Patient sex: M
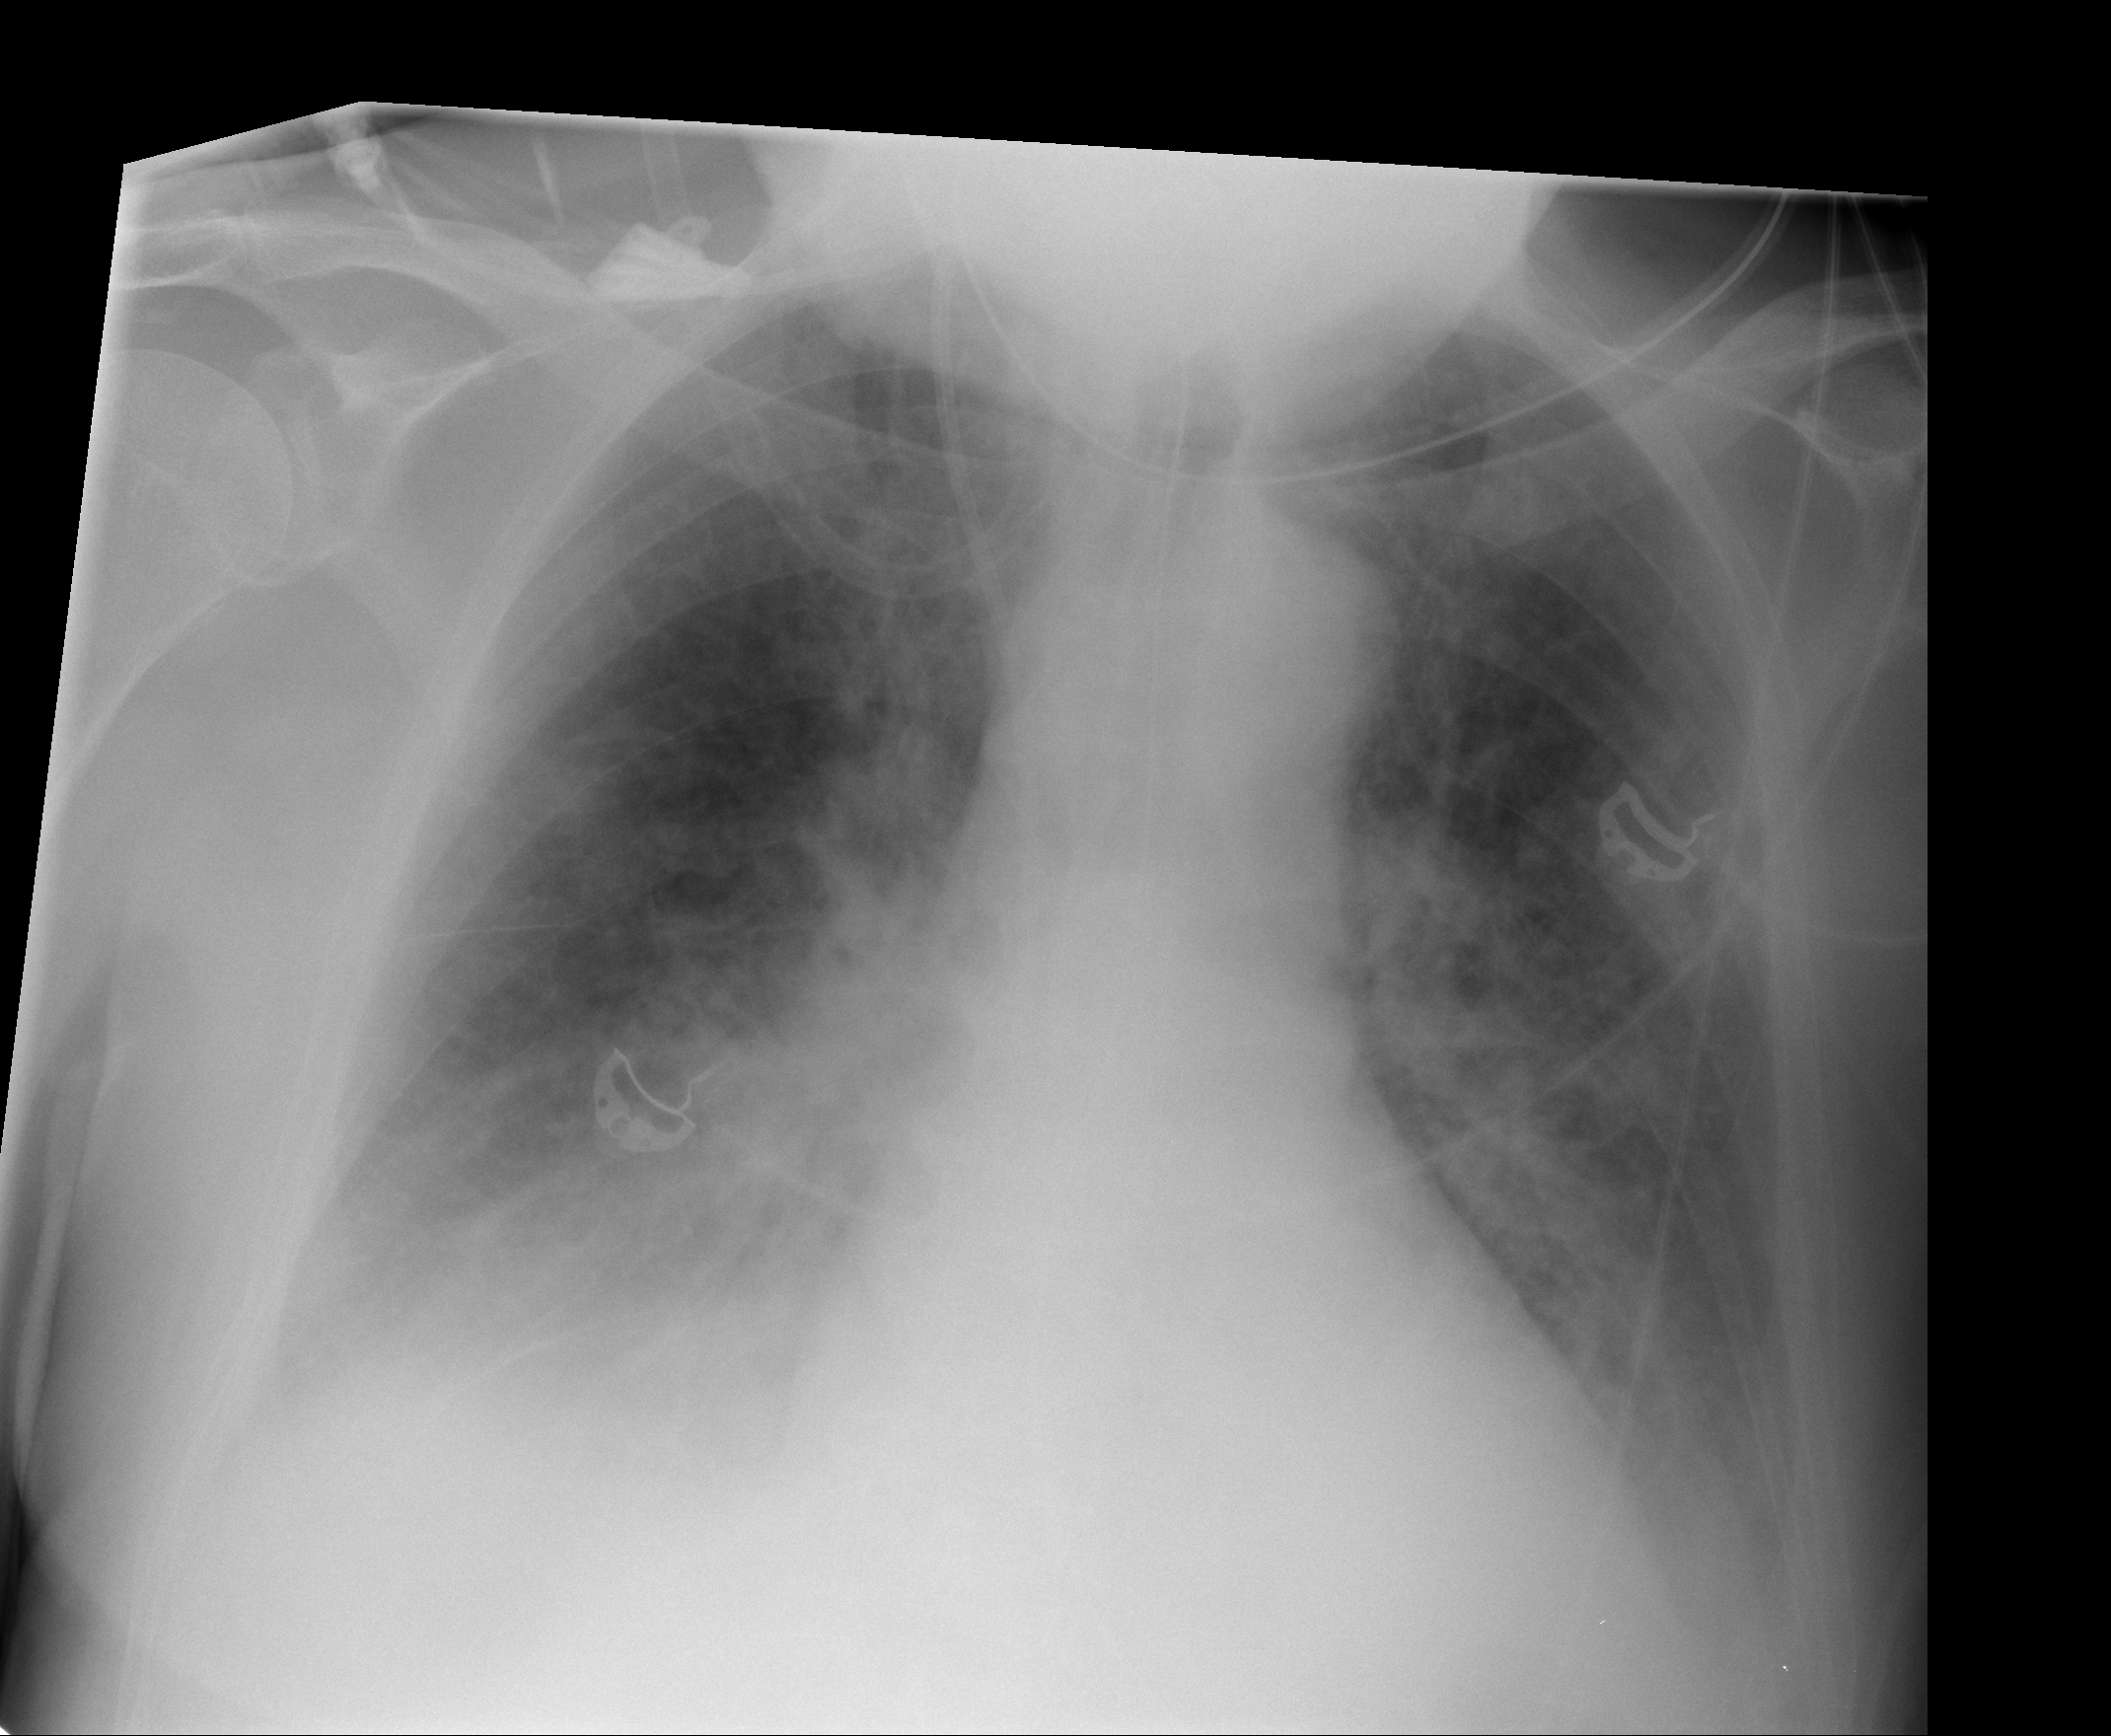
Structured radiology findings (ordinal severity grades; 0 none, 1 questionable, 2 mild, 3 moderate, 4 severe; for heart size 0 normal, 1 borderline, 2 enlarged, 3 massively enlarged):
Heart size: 0
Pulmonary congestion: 2
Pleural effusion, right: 2
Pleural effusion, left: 2
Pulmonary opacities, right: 1
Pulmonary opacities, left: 1
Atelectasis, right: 2
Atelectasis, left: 0